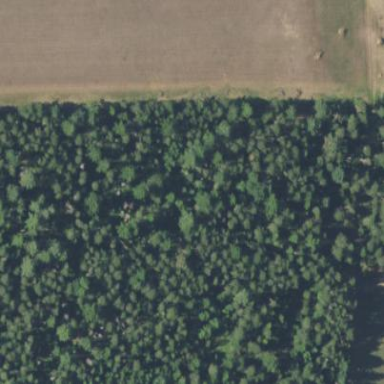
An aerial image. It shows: Forest with mixed leaf types and cycles.